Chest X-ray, PA view. Patient: 38 years old, sex M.
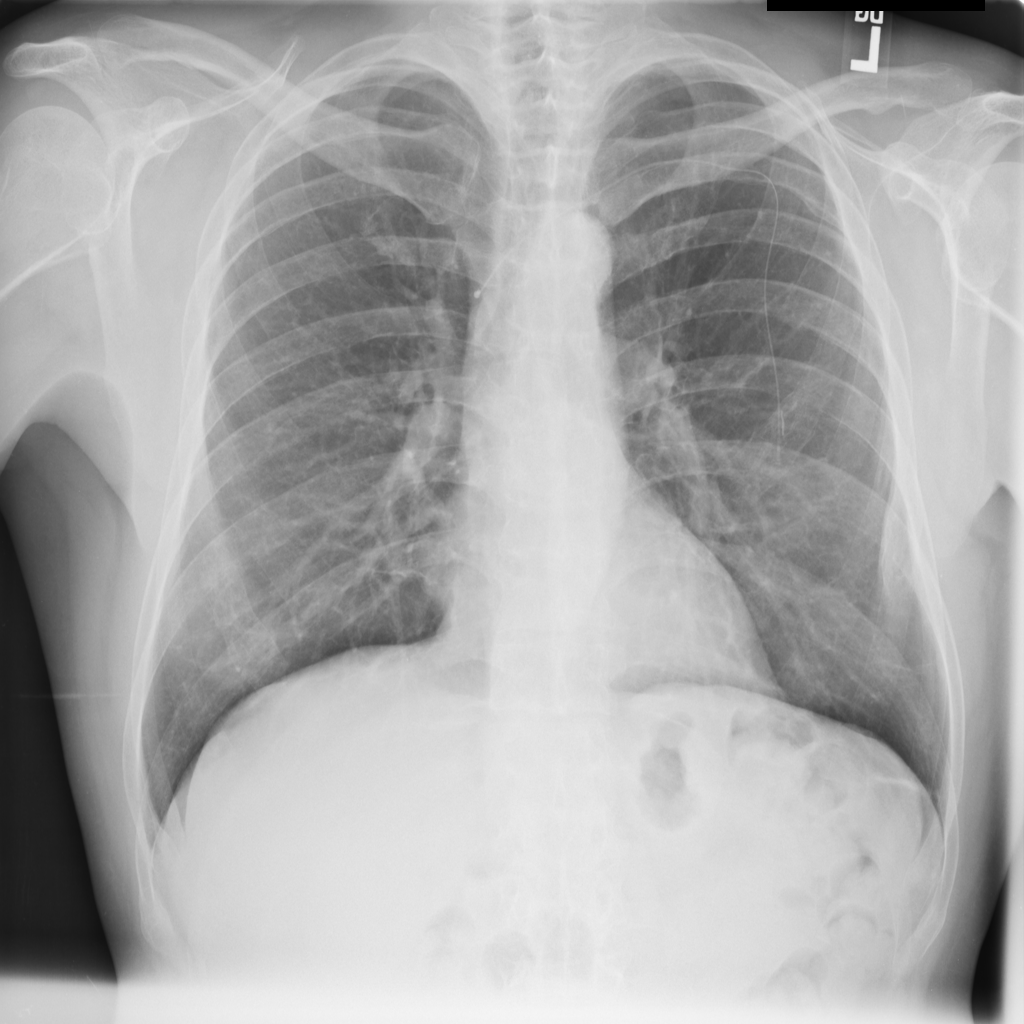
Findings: No Finding